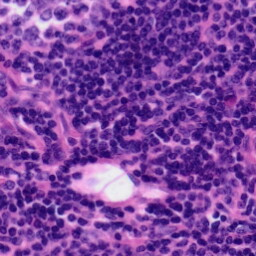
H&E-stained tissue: Tonsil